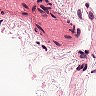
Metastatic tissue present: no